Question: I'm using a standard prototype cell with a label and a detail text. I set the detail text to be two lines and set the text to something with a line break. This works fine - however, the (left aligned) main label has lost its vertical centering, though I didn't change any of its attributes.
This is what it looks like in Storyboard:

"Title" should be vertically centered.
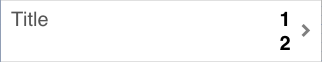
Answer: You can use a custom cell in which you can define the attributes of the custom properties.The size of the text label is not fixed. I think this is the reason why the alignment does not work.